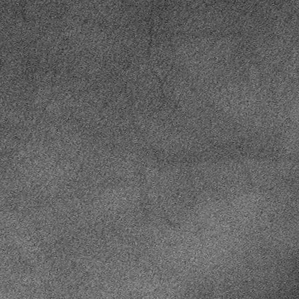
Label: frost